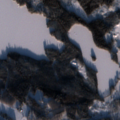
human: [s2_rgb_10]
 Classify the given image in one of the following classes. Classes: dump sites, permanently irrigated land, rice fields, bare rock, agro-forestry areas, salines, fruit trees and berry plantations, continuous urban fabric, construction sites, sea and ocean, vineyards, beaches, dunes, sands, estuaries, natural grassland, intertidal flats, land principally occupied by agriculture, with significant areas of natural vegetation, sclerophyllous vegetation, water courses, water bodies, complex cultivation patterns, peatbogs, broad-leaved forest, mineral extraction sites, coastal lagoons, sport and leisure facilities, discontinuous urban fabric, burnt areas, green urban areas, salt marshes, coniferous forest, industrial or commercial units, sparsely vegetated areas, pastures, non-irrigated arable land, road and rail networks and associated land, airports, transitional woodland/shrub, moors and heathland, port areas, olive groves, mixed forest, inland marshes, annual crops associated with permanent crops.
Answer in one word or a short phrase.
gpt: land principally occupied by agriculture, with significant areas of natural vegetation, coniferous forest, mixed forest, transitional woodland/shrub, water bodies